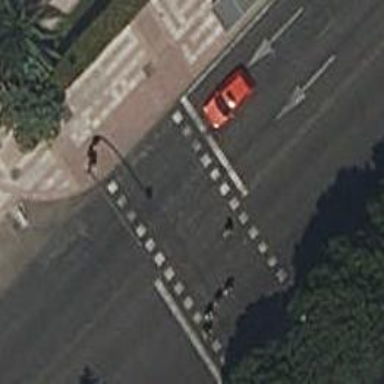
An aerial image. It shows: Road crossing with traffic signals.